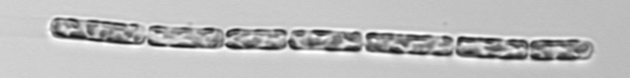
Label: Dactyliosolen_fragilissimus